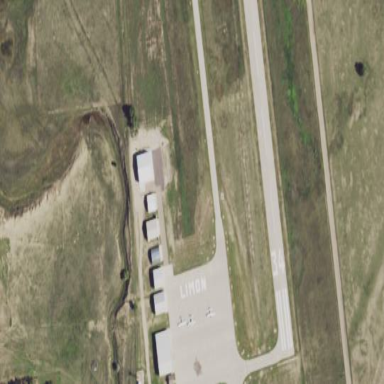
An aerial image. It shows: Concrete apron at the airport.